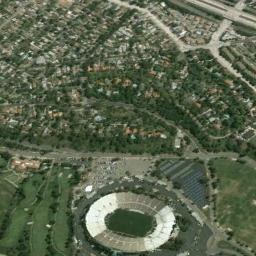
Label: stadium